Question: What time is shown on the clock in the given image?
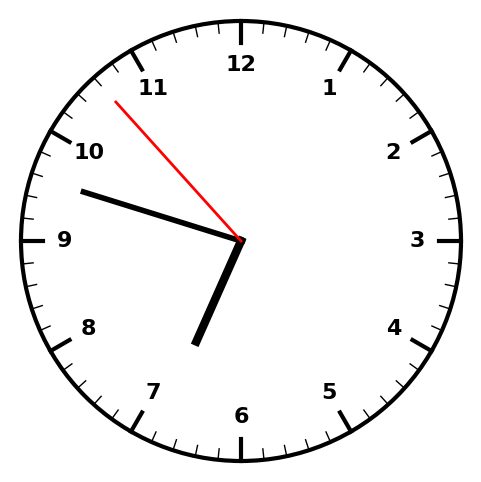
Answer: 06:47:53